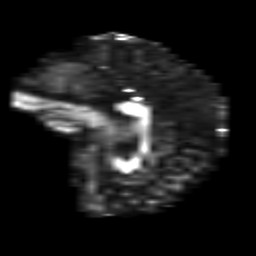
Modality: FA
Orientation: sagittal
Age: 28
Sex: male
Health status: healthy
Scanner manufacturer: siemens
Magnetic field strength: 3 T
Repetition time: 8.6 s
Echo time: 0.095 s